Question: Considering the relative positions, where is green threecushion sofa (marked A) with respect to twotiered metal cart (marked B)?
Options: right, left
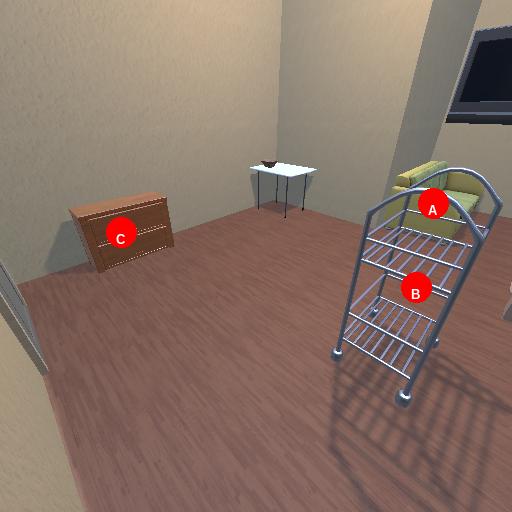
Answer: right